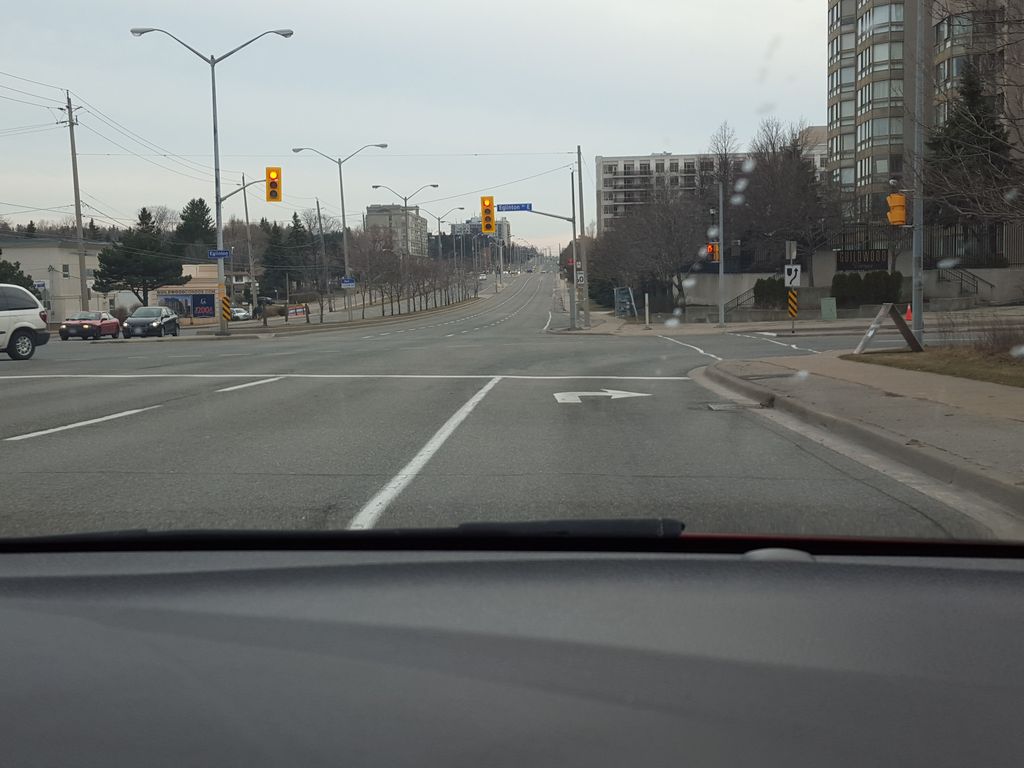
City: toronto